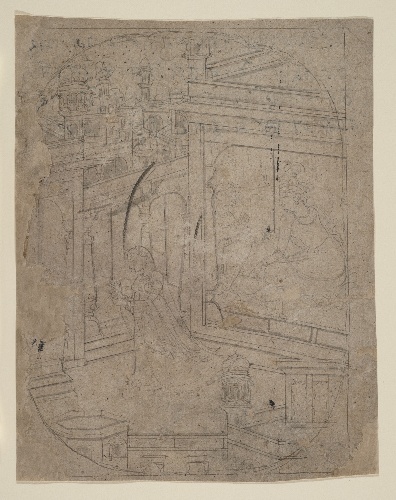
Date: ca. 1790–1820
Object type: Painting
Classification: Paintings
Medium: Ink and wash on paper
Culture: India (Pahari Hills, Kangra or Guler)
Dimensions: Image (sight): 9 1/2 x 7 1/2 in. (24.1 x 19.1 cm)
Department: Asian Art
Credit line: Gift of Subhash Kapoor, in memory of his parents, Smt Shashi Kanta and Shree Parshotam Ram Kapoor, 2008
Accession year: 2008
Repository: Metropolitan Museum of Art, New York, NY
Tags: Women|Men